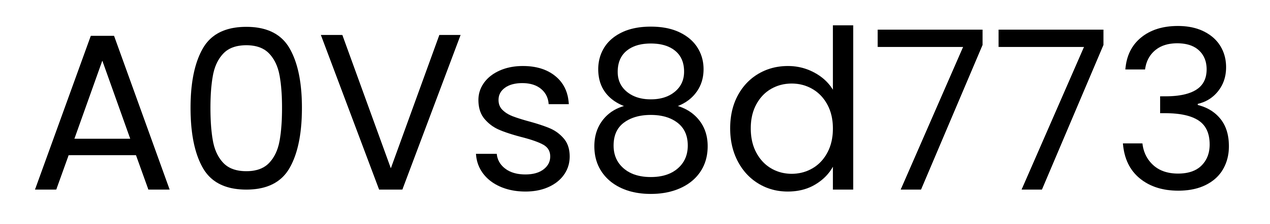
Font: Poppins-Regular